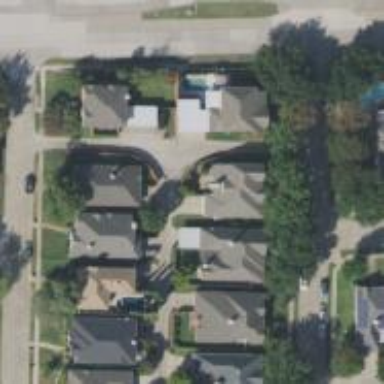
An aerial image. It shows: Alley classified as service road.